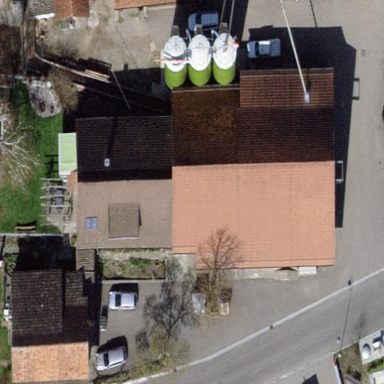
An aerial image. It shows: Farm auxiliary building with gabled roof.